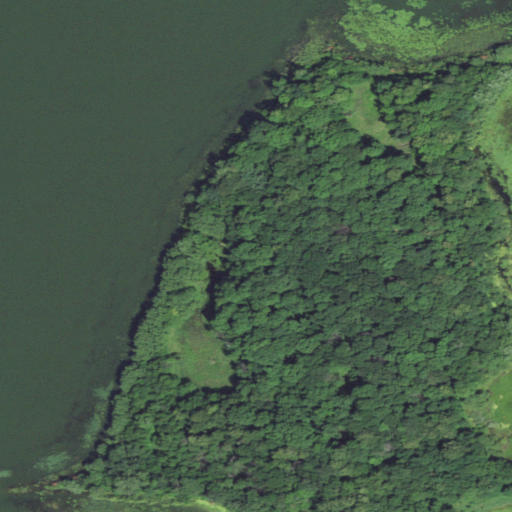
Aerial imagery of cape in Minnesota named Schlimmer Point containing deciduous forest, open water, herbaceous wetlands, mixed forest, and woody wetlands